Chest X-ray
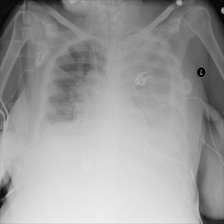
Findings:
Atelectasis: negative
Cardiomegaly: negative
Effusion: positive
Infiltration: negative
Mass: negative
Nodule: negative
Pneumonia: negative
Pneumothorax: negative
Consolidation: negative
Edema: negative
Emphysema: negative
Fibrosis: negative
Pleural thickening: negative
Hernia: negative